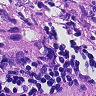
Metastatic tissue present: yes